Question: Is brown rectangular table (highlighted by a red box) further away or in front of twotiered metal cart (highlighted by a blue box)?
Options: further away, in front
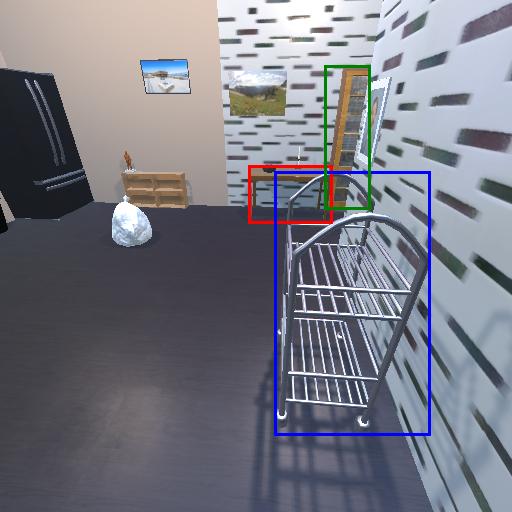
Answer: further away